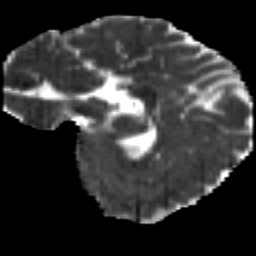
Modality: MD
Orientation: sagittal
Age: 28
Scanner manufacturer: siemens
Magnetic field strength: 3 T
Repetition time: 2.2 s
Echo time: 0.084 s